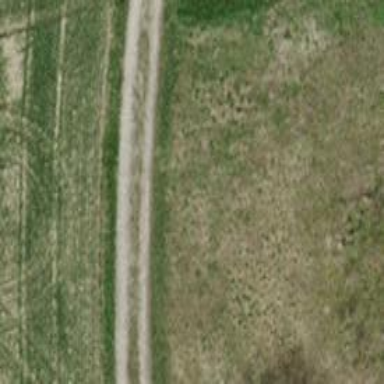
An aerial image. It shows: Compacted track road with grade3 tracktype.